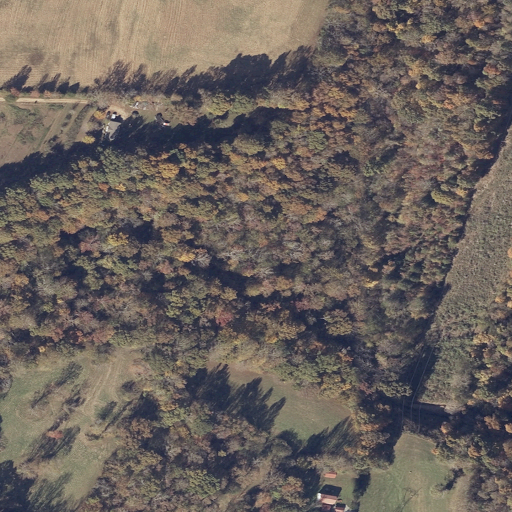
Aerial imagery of valley in Alabama named Sawmill Hollow containing deciduous forest, pasture, woody wetlands, open development, and mixed forest